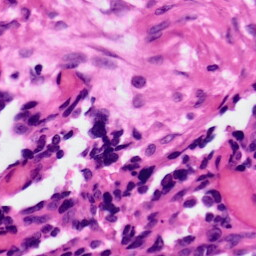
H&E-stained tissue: Ovarian